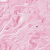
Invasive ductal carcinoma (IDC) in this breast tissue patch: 0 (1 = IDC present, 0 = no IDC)